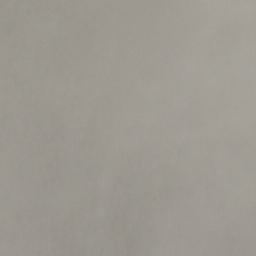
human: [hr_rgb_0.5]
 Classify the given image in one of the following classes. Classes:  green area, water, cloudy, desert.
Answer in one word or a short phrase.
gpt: cloudy